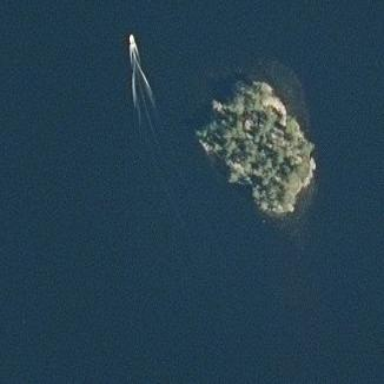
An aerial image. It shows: Image showing island.